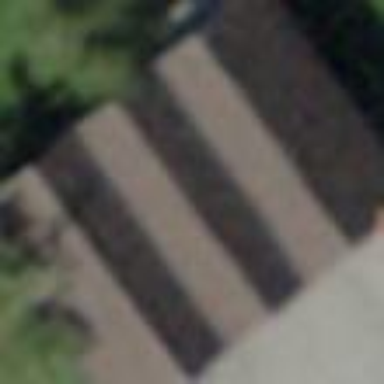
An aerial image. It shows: Garage.